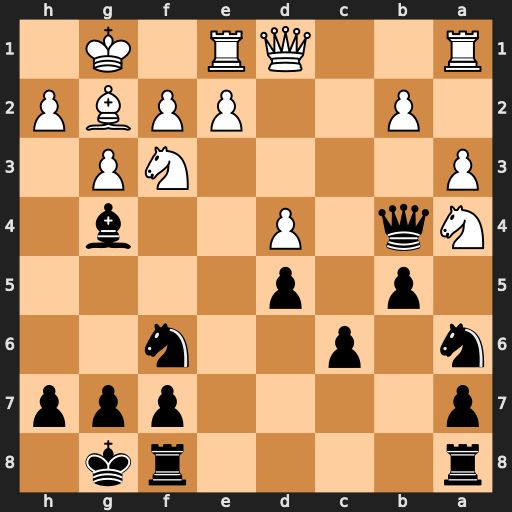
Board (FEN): r4rk1/p4ppp/n1p2n2/1p1p4/Nq1P2b1/P4NP1/1P2PPBP/R2QR1K1
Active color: b
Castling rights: -
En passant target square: -
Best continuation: Qxa4 Qxa4 bxa4